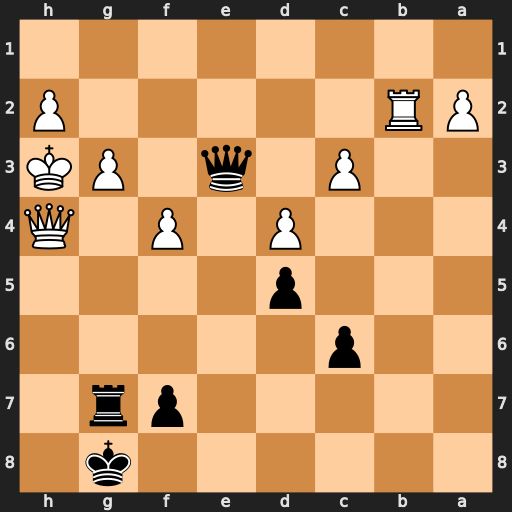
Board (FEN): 6k1/5pr1/2p5/3p4/3P1P1Q/2P1q1PK/PR5P/8
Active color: b
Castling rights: -
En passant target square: -
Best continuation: Rh7 Rb8+ Kg7 Qxh7+ Kxh7